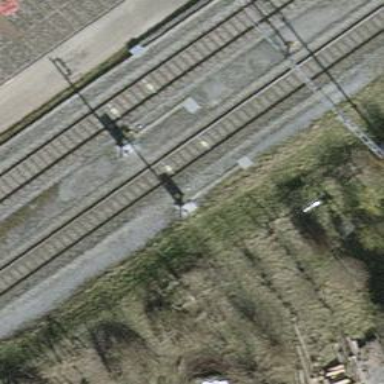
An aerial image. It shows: Railway signal.